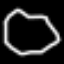
Label: octagon